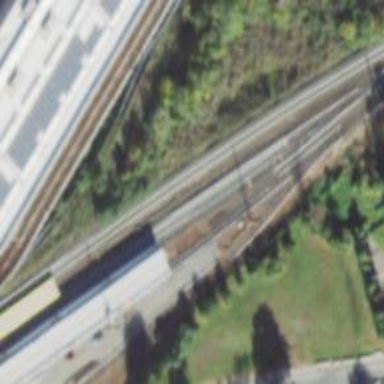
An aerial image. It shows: Electrified rail service siding.